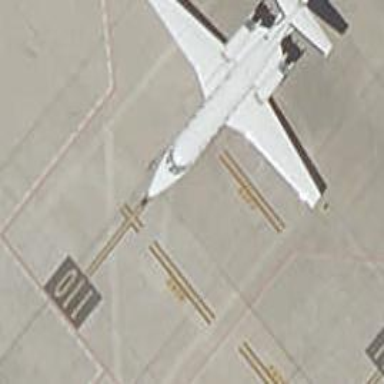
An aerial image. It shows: Airport parking position.